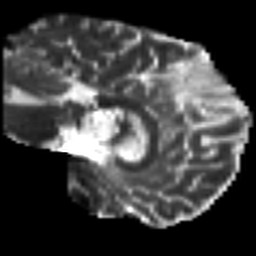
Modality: T2w
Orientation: sagittal
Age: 37
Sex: male
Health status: ill
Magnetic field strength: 3 T
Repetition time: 9 s
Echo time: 0.093 s